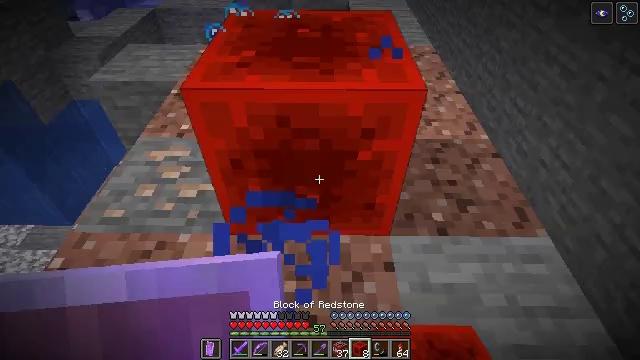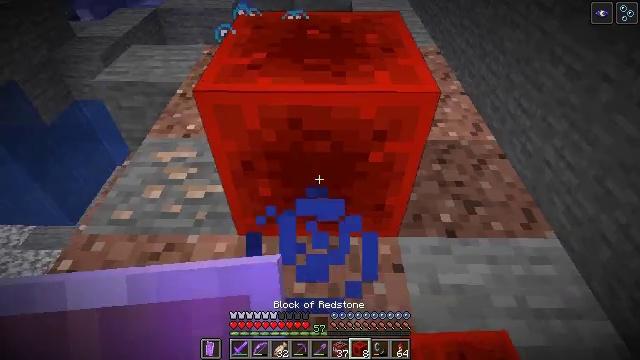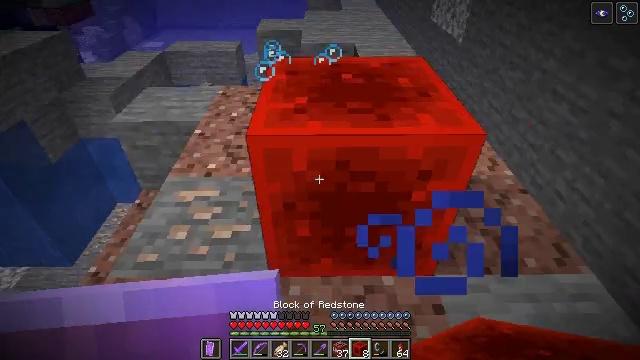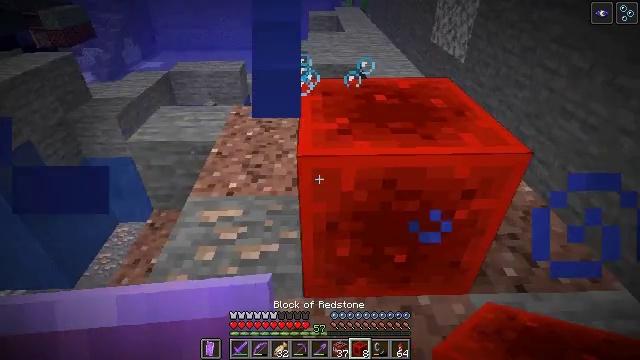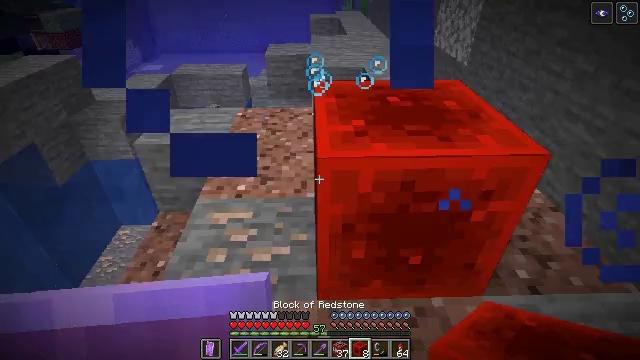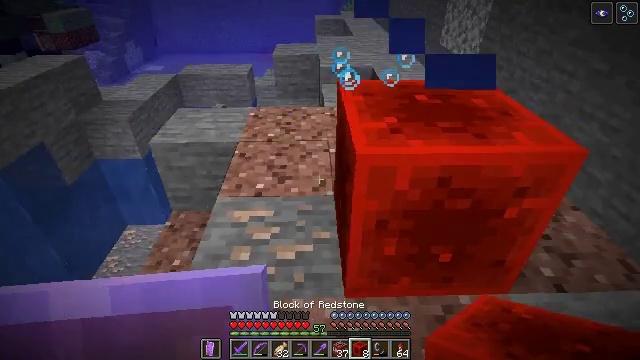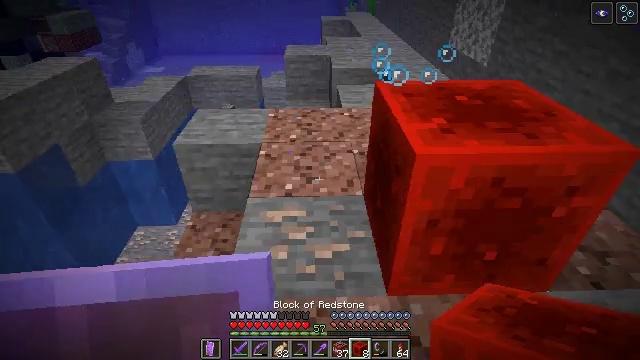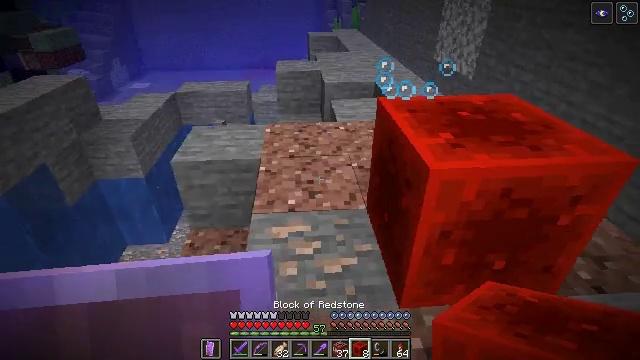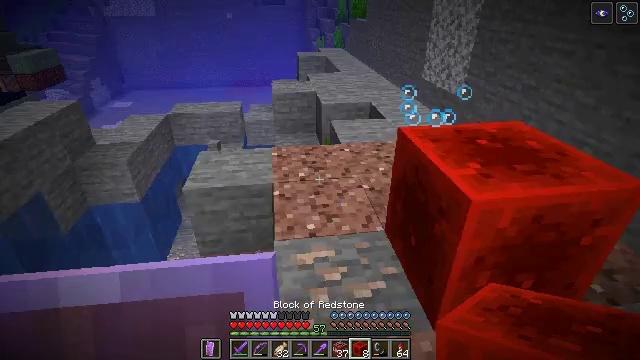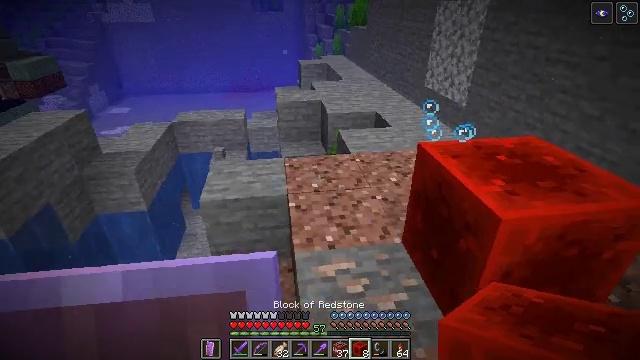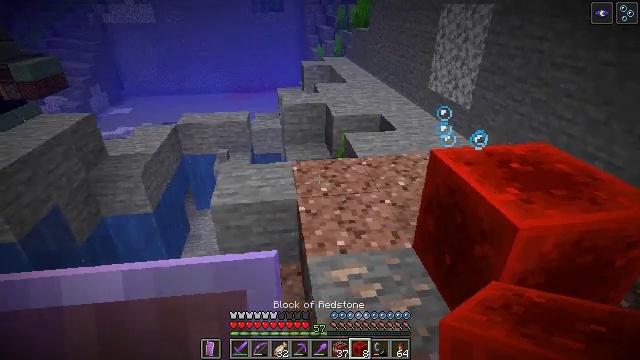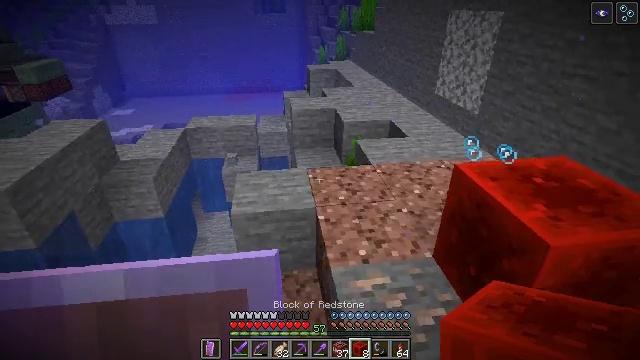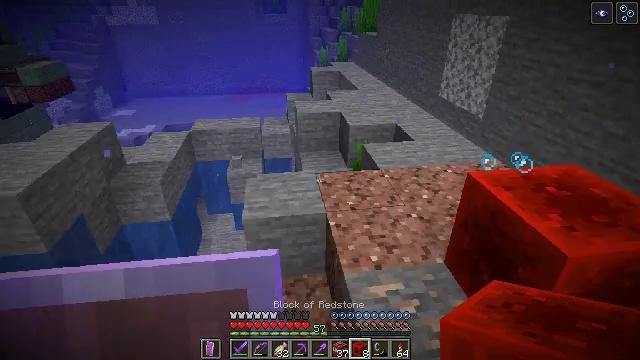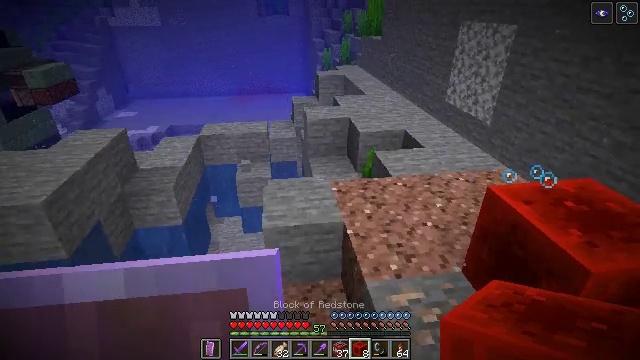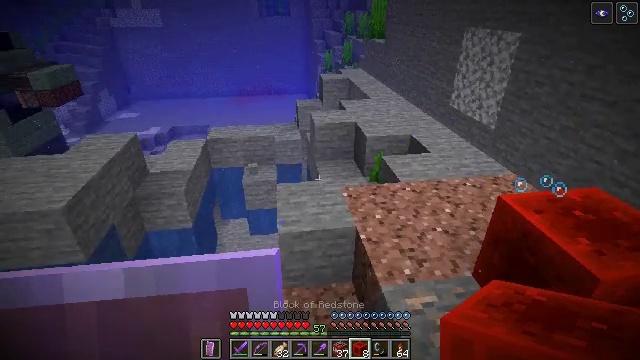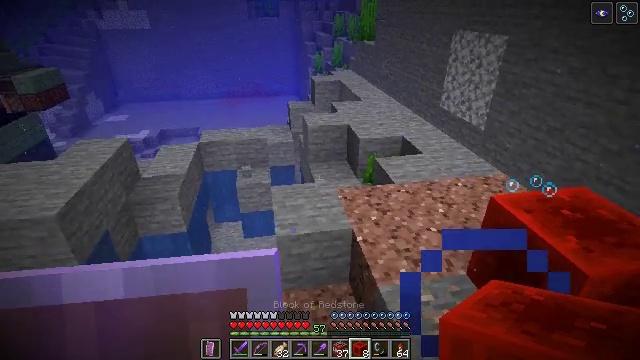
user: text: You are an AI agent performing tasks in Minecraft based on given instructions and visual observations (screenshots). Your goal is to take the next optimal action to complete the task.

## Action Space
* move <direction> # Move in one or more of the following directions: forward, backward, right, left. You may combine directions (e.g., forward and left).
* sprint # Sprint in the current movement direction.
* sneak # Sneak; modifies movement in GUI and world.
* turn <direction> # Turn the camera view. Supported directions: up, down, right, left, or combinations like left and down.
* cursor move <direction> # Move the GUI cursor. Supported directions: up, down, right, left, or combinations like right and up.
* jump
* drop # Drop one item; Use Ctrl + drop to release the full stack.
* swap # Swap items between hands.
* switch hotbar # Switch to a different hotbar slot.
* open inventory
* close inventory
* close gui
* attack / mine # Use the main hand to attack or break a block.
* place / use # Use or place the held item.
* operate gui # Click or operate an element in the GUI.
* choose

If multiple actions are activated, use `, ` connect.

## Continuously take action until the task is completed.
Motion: motion action
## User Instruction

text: Collect seagrass by hand or tool.
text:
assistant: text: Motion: move left
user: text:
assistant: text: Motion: move left, turn right and up
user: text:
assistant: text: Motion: move left, turn right and up
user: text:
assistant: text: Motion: move left
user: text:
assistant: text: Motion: move left, jump
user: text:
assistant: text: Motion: move left, jump
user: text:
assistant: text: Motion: move left, turn right and up, jump
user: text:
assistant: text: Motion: move left, turn right and up, jump
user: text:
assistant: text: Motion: move left, jump
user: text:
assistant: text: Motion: move left, jump
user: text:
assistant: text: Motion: move left, jump
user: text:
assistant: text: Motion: move left, jump
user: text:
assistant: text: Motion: move back and move left, jump
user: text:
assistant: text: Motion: move back and move left, jump
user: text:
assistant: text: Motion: move back and move left, turn right, jump
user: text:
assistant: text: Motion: move back and move left, turn right, jump
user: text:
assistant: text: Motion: move back, turn right, jump
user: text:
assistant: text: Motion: move back, turn right, jump
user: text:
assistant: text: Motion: move back, jump
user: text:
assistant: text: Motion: move back, jump
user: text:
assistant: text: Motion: jump
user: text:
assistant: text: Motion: jump
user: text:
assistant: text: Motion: jump
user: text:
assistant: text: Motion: jump
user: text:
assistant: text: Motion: jump
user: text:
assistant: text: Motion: jump
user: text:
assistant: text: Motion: jump
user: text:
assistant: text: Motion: jump
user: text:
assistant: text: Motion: jump
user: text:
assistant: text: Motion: move left, jump